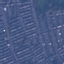
Land use / land cover: Residential